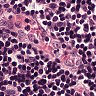
Metastatic tissue present: no